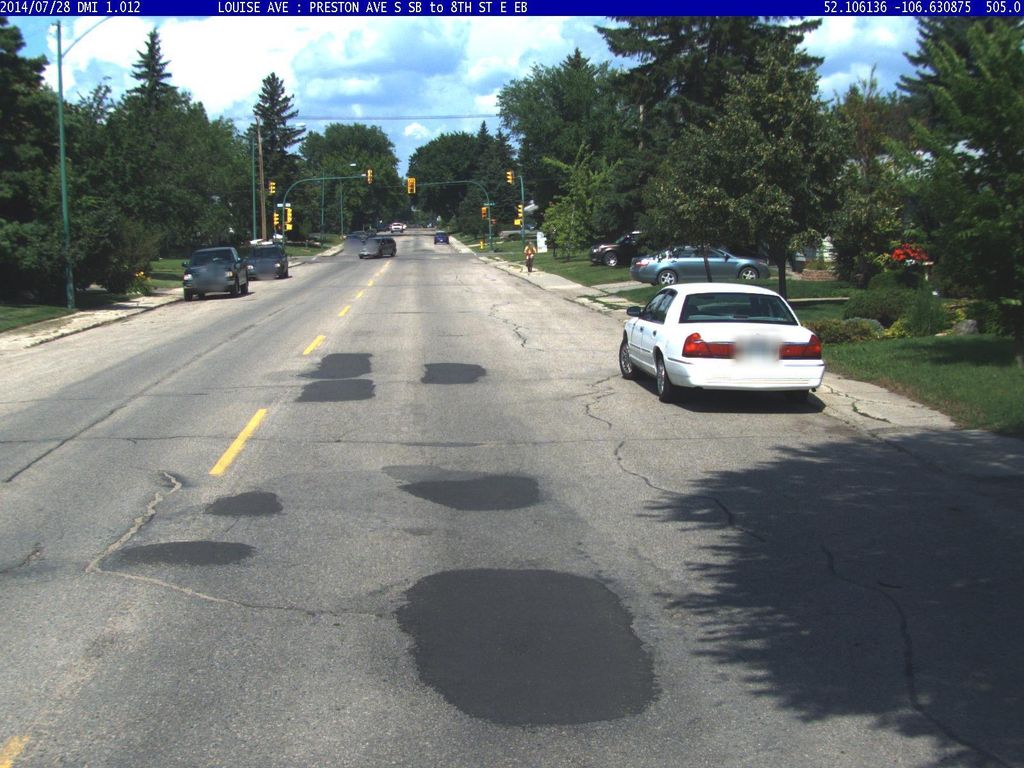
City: saskatoon